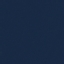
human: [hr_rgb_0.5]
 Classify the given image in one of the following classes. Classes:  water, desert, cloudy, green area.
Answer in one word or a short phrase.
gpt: water